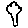
Label: tree